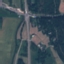
Land use / land cover class: Highway